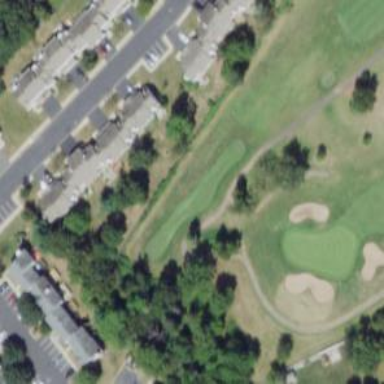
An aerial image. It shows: Golf tee.